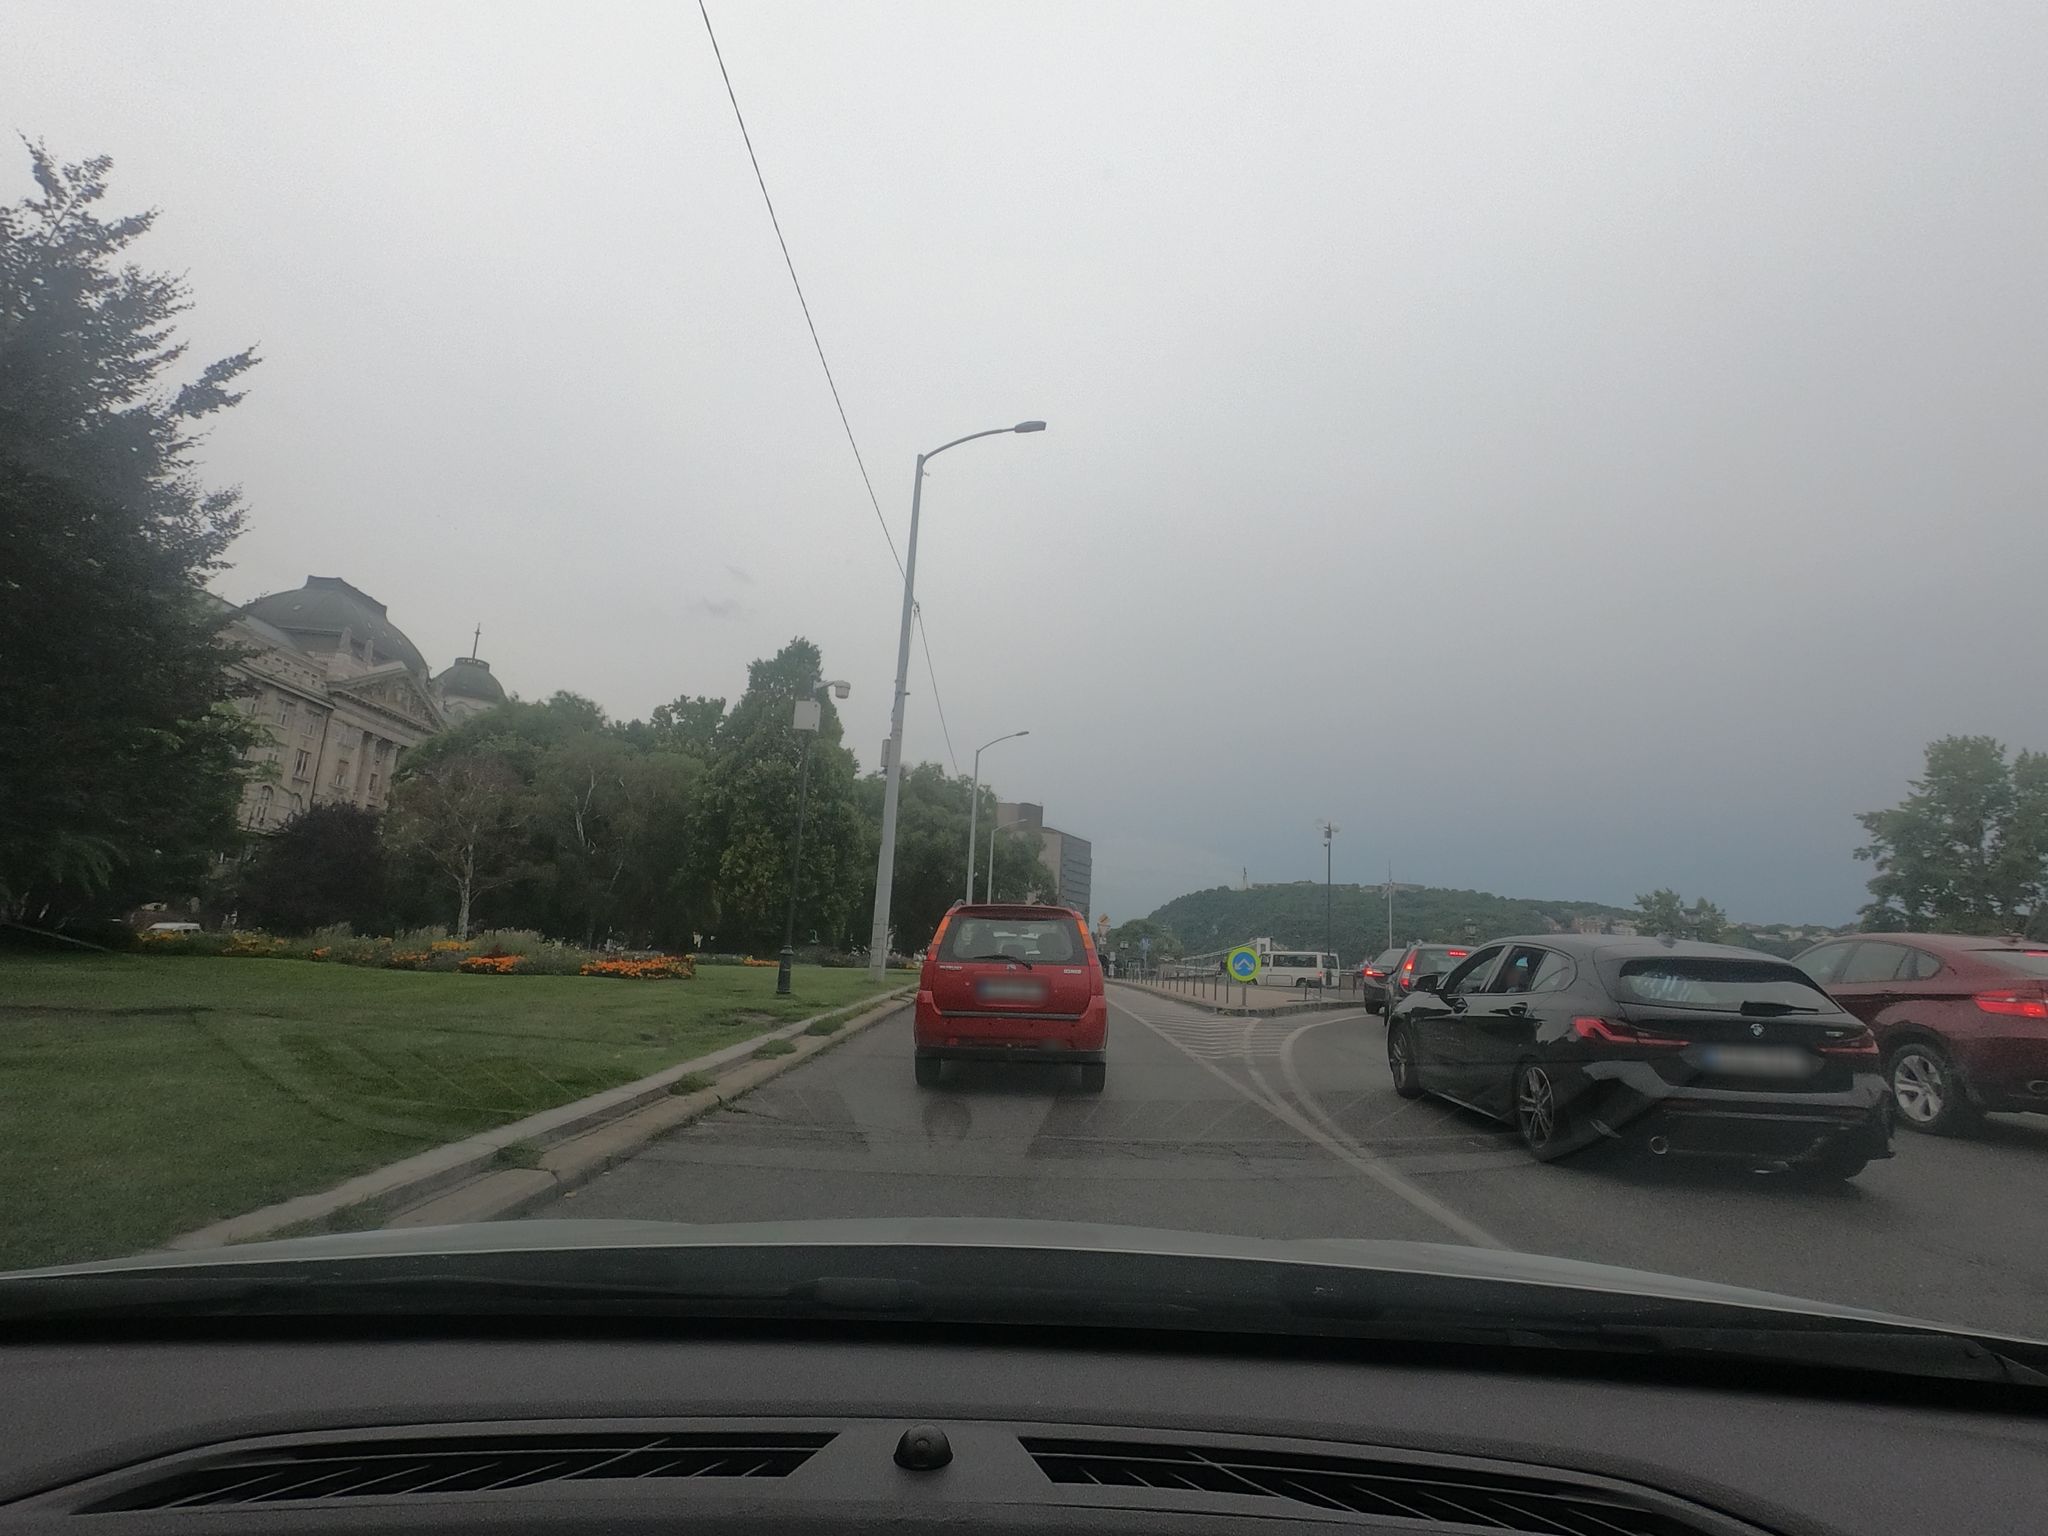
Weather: cloudy
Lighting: day
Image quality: good
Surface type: driving surface
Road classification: tertiary_link
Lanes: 1
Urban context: urban centre
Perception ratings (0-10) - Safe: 3.99, Lively: 5.44, Beautiful: 3.15, Boring: 1.7, Depressing: 3.07, Wealthy: 2.77